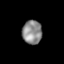
Tissue: lung
Cell type: Others
Senescence score: 0.1859
Nuclear area (px): 459
Mean DAPI intensity: 139.166